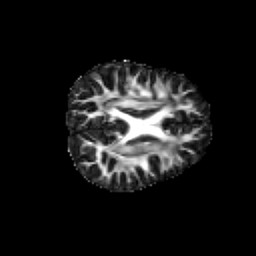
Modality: FA
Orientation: axial
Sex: female
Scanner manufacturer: siemens
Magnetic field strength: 3 T
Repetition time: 5 s
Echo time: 0.071 s